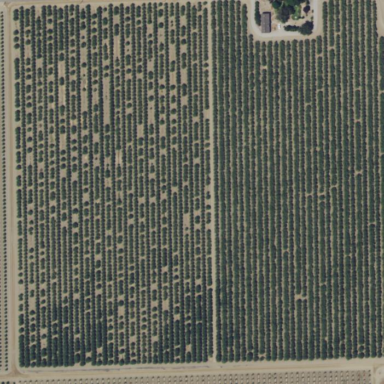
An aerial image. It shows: Orchard filled with pomegranate trees.